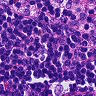
Metastatic tissue present: no